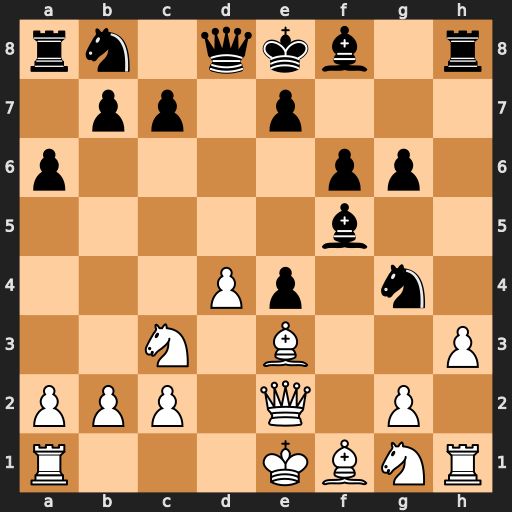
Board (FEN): rn1qkb1r/1pp1p3/p4pp1/5b2/3Pp1n1/2N1B2P/PPP1Q1P1/R3KBNR
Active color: w
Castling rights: KQkq
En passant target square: -
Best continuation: hxg4 Rxh1 gxf5